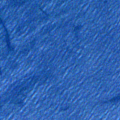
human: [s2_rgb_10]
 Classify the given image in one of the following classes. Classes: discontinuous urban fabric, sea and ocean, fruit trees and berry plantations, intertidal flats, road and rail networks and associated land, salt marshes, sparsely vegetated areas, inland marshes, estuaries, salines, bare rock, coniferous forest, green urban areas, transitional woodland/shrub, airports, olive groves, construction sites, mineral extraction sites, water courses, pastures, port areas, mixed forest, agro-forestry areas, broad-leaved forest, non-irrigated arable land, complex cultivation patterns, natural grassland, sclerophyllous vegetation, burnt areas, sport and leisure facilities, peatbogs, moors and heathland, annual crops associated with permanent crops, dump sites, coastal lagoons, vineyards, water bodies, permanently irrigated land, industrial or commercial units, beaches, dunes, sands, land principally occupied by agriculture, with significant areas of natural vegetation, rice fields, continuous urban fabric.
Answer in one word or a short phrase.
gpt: sea and ocean